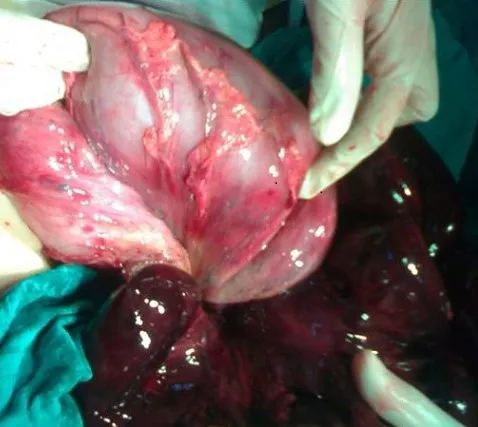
Other views intraoperative node ileal around the base of the sigmoid.
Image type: medical_photograph (other_medical_photograph)